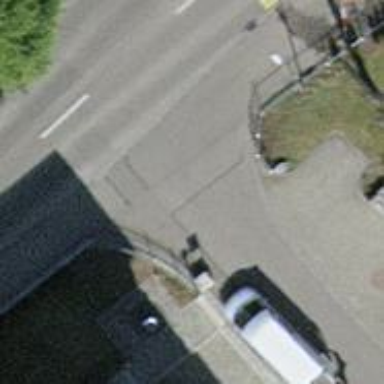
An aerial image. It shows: Unmarked crossing on the road.